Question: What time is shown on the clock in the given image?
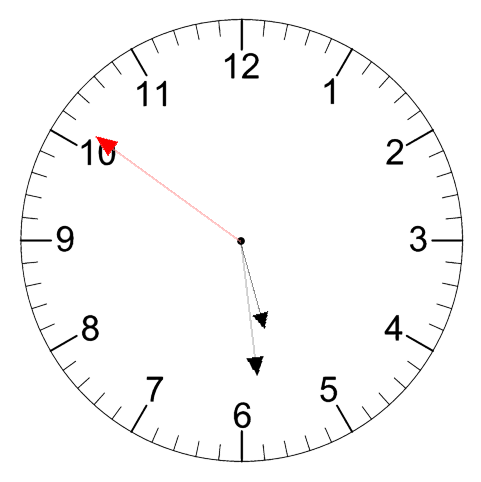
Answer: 05:28:51